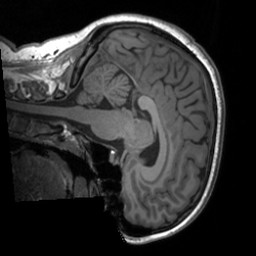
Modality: T1w
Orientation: sagittal
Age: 21
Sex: female
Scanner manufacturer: siemens
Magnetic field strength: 3 T
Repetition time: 1.9 s
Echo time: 0.00226 s